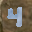
Label: 4